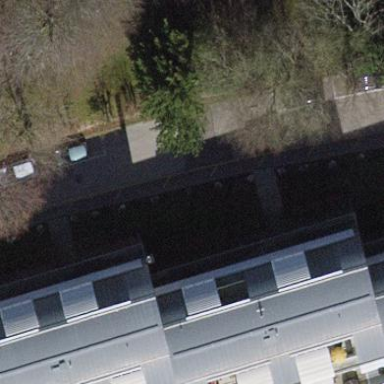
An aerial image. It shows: Image showing building with apartments.